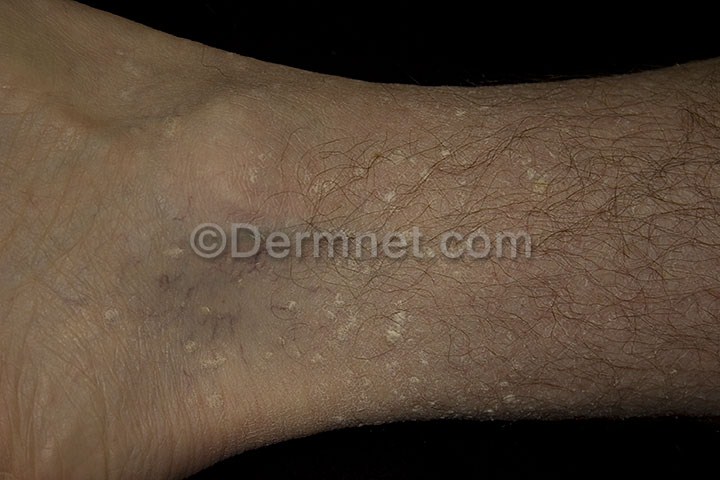
Disease: Seborrheic Keratoses and other Benign Tumors